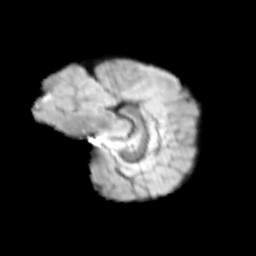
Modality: T2w
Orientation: sagittal
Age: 12
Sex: male
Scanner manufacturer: siemens
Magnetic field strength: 3 T
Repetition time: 3.8 s
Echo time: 0.07 s